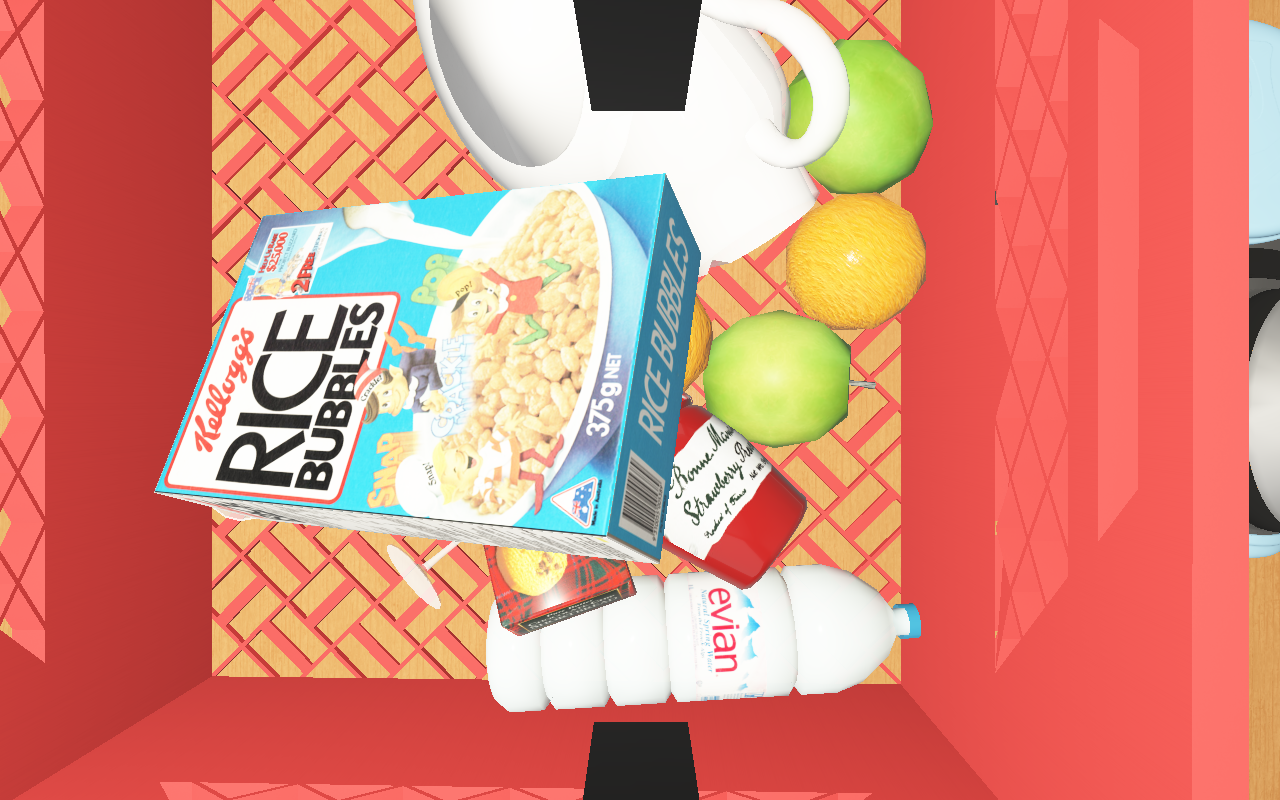
Objects in the scene:
carafe
water bottle
apple
orange
orange
spoon
glass
wineglass
jam jar
biscuit box